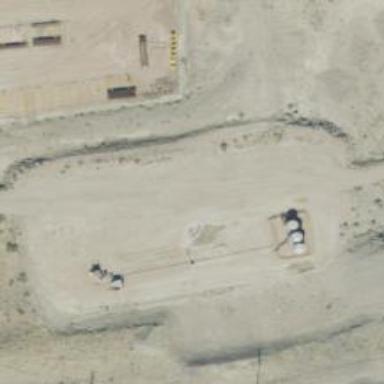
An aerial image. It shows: Petroleum well that is man-made.